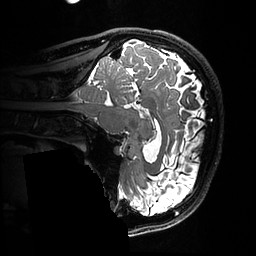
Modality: T2w
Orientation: sagittal
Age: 26
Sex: male
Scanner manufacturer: ge
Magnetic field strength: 3 T
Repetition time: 3.202 s
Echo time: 0.05886 s